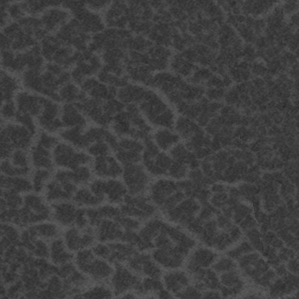
Label: frost